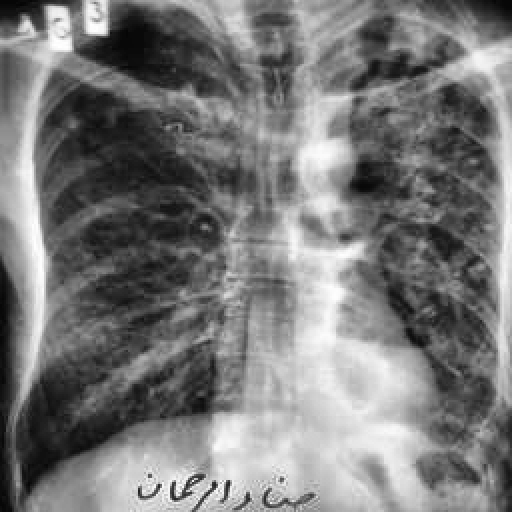
Finding: TUBERCULOSIS